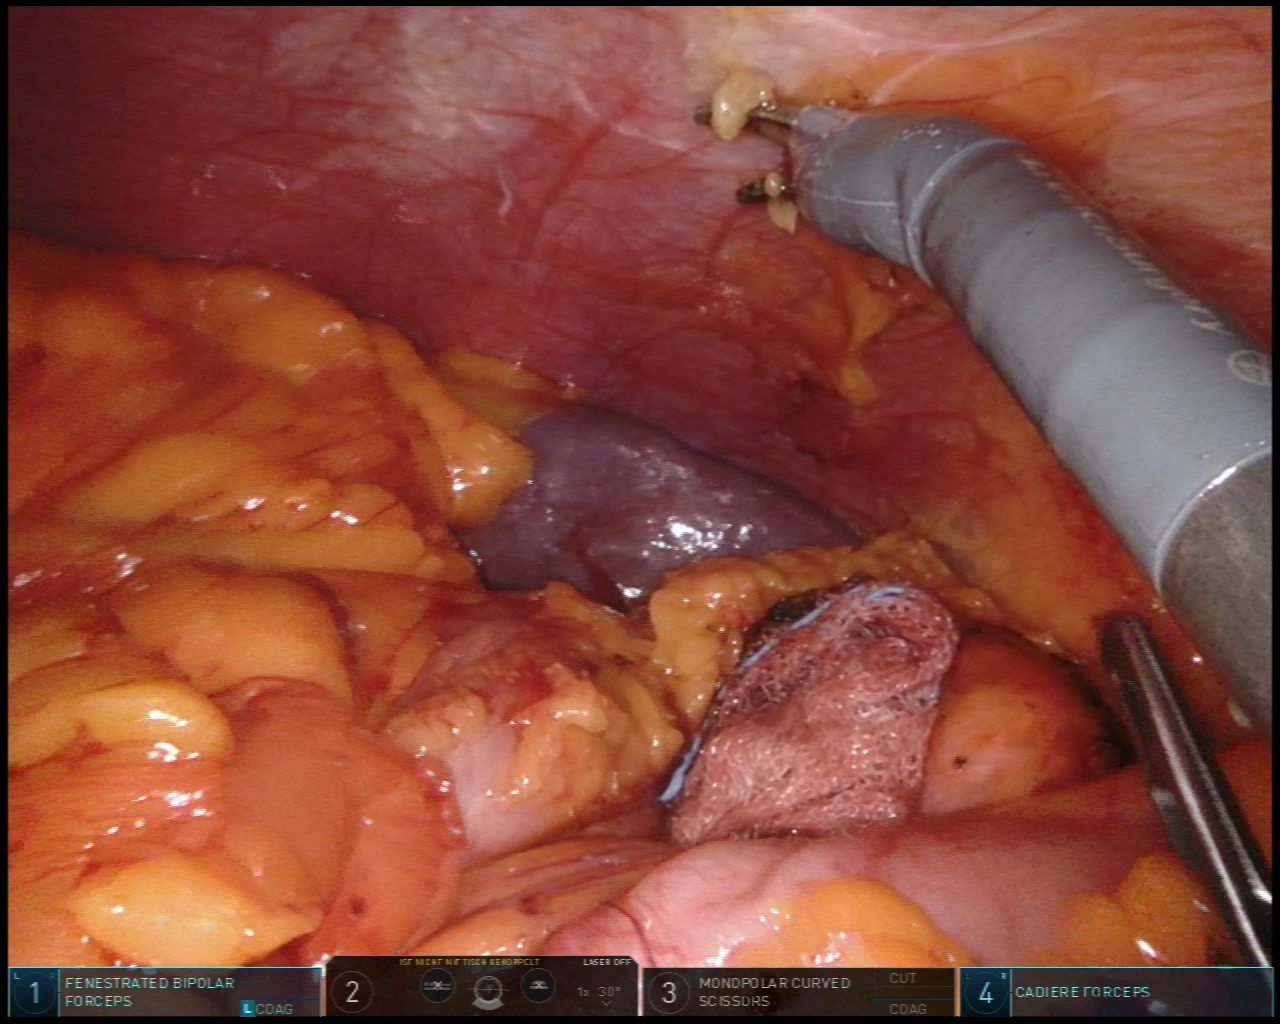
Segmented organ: spleen
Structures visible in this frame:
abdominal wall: yes
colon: yes
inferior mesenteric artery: no
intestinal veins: no
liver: no
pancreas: no
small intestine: no
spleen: yes
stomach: no
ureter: no
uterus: no
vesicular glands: no